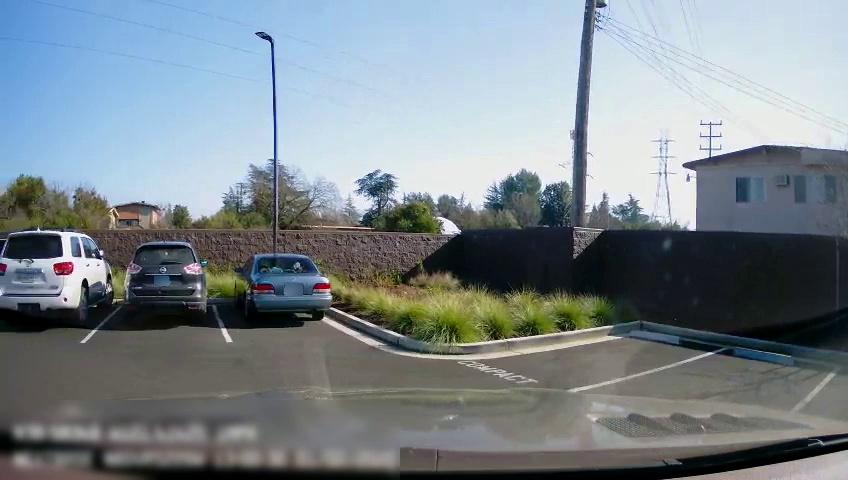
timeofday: Day
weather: Sunny
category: Drivable Space
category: Vehicles | Car
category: Vehicles | SUV
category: Vehicles | SUV